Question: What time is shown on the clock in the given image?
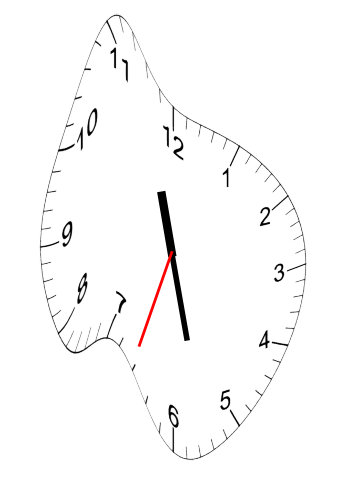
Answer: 11:27:33